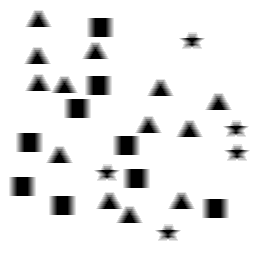
Squares: 9
Triangles: 13
Stars: 5
Total shapes: 27